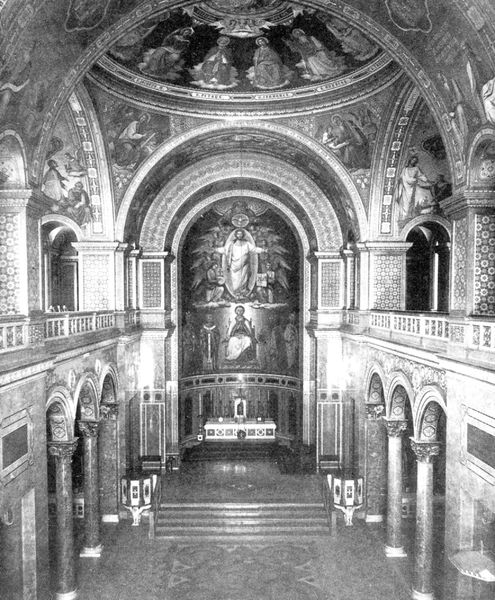
Titel: Allerheiligenhofkirche in der Residenz in München
Künstler: Leo von Klenze
Standort: München, Allerheiligenhofkirche (EU - D - B)
Schlagwörter: gott, fenster, säulen, muster, taube, innenraum, kirche, gold, innen, engel, balkon, schiff, bogen, empore, rang, rundbogen, kuppel, treppe, treppen, geländer, stufen, balkone, foto, bögen, gang, gewölbe, dom, schwarz-weiß, altar, heiligenschein, mittelschiff, kanzel, kreuzgewölbe, christus, jesus, altarraum, fresken, chor, heilige, maria, heiland, mosaike, kreuzgang, romanisch, rundgang, mandorla, verkündung, inri, ballustade